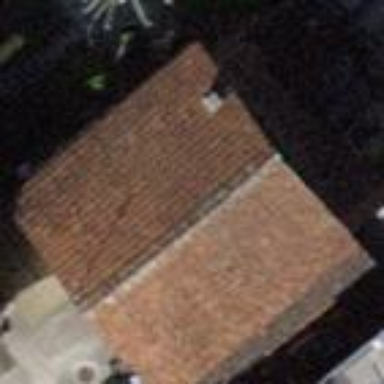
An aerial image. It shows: Shed building.